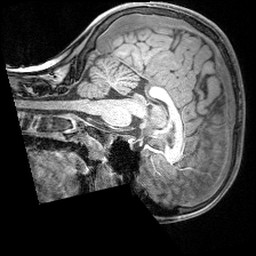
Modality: T1w
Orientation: sagittal
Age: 9
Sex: male
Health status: ill
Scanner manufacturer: siemens
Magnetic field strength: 3 T
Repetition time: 1.6 s
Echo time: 0.00179 s